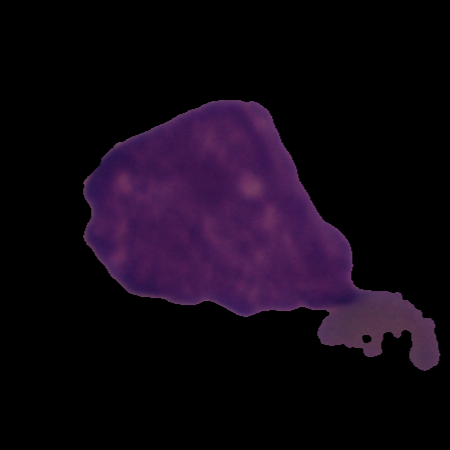
Label: cancer